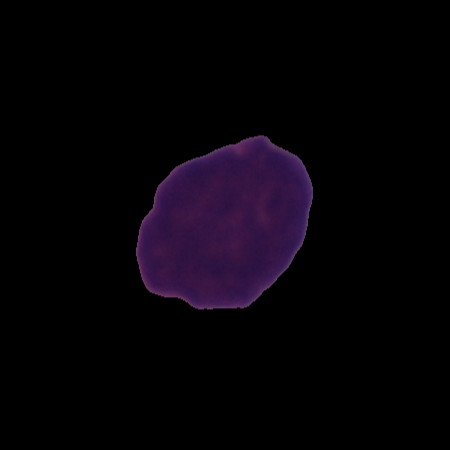
Label: cancer